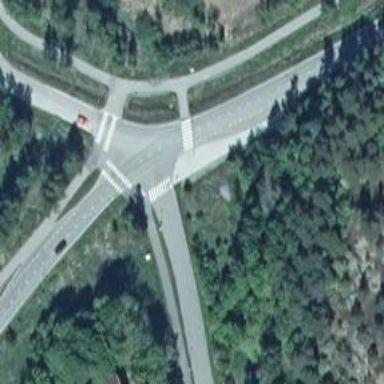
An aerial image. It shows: Uncontrolled zebra crossing.